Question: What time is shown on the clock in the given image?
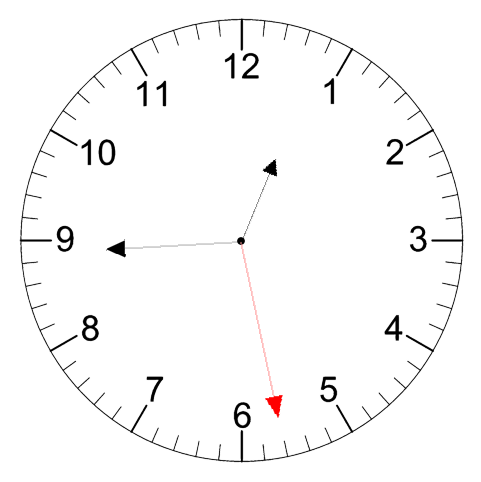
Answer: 12:44:28